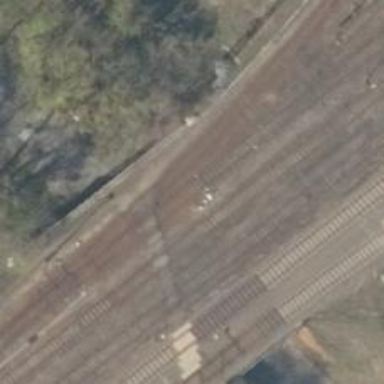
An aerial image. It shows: Railway yard in service.